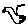
Label: bird